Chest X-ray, AP view. Patient: 61 years old, sex M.
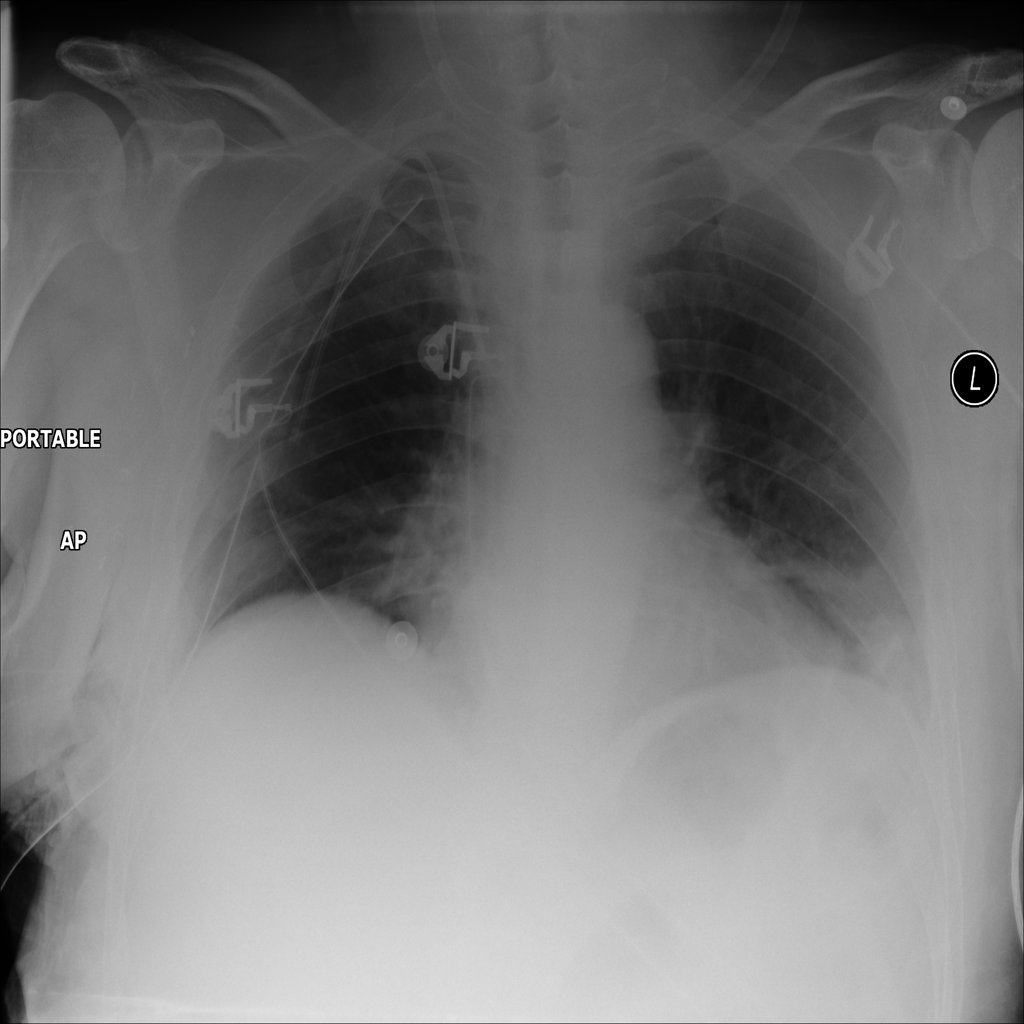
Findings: Atelectasis, Effusion